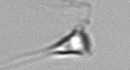
Label: Asterionellopsis_glacialis